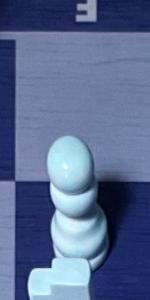
Label: Pawn_White